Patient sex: M
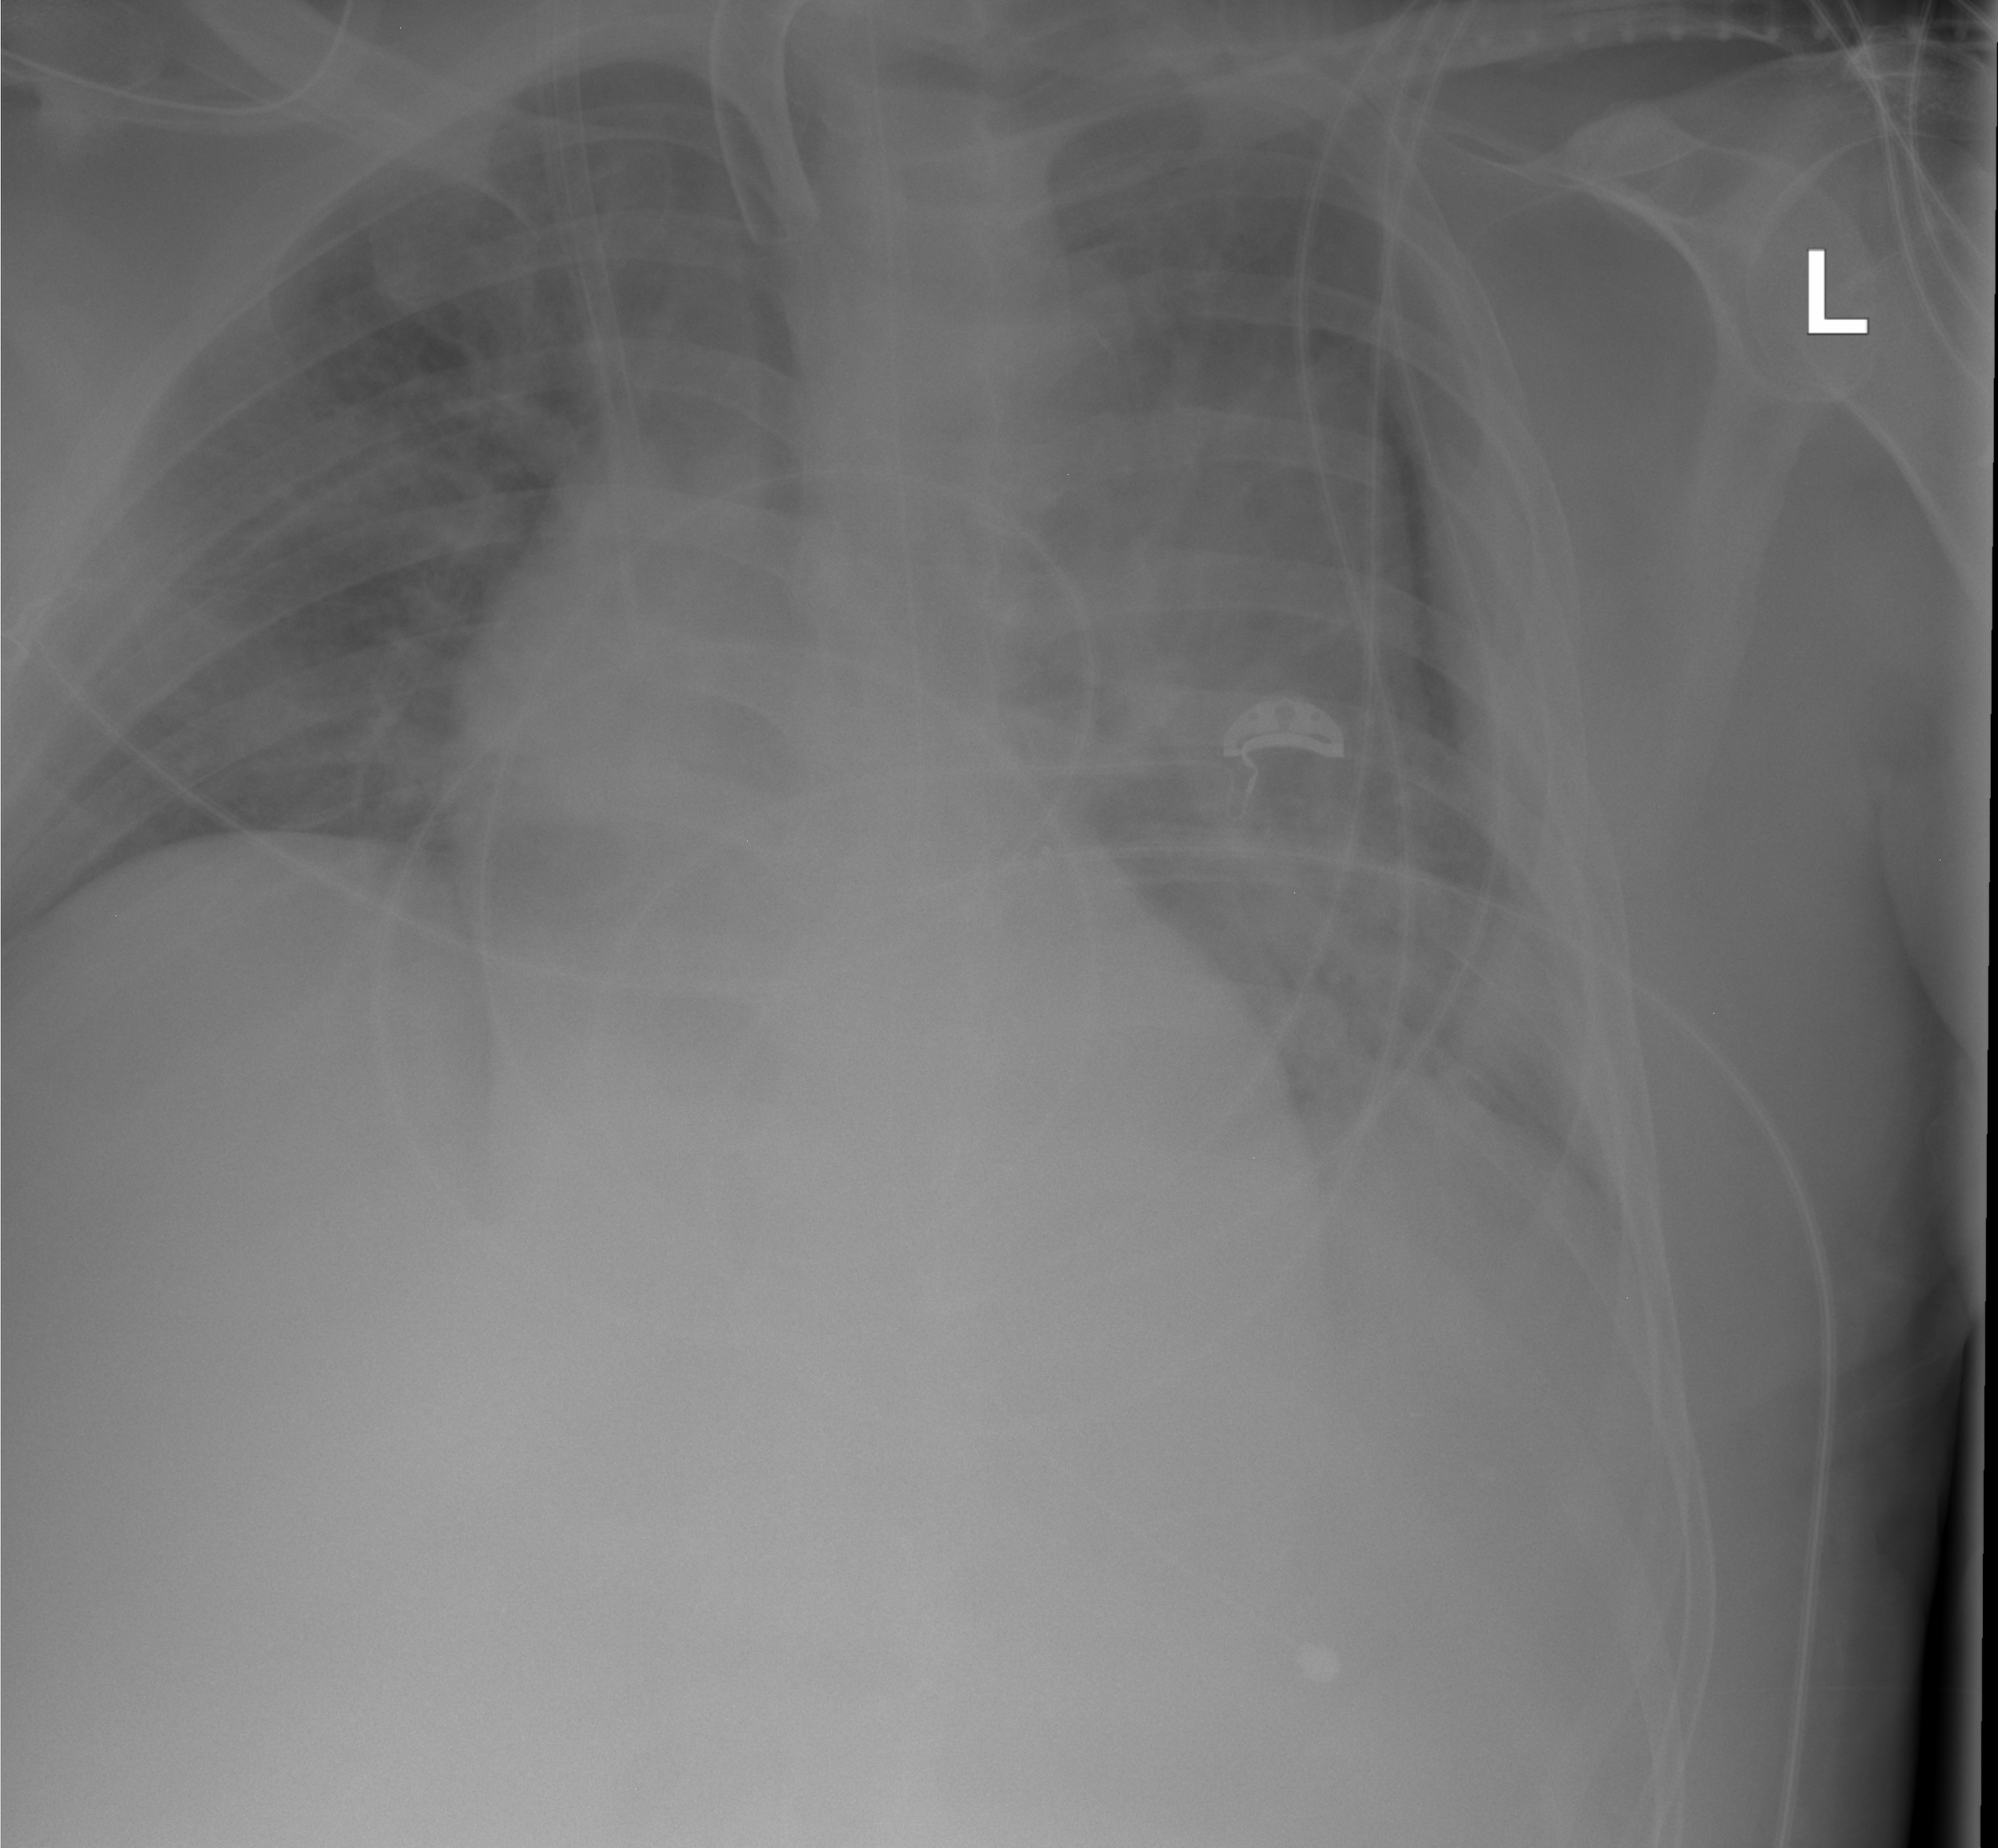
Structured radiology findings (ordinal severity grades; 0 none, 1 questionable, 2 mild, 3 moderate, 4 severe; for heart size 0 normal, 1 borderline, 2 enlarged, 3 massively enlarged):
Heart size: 0
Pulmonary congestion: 2
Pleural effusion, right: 2
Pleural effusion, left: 2
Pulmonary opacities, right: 3
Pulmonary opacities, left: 3
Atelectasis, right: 0
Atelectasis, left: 2